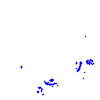
Particle: pion